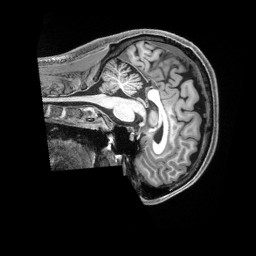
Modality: T1w
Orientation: sagittal
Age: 30
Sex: male
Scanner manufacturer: siemens
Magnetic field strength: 3 T
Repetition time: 2.3 s
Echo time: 0.00229 s